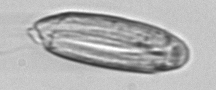
Label: Katodinium_or_Torodinium